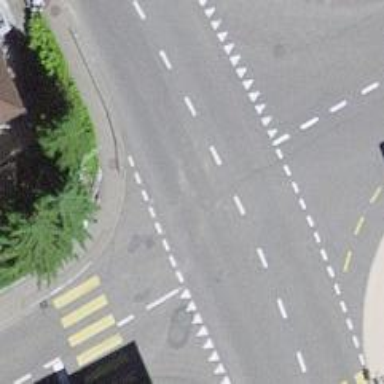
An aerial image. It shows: Road with traffic signals.